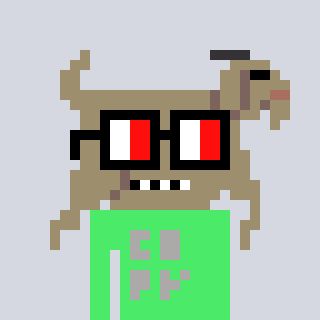
a pixel art character with square glasses with black frames and red eyes, a goat-shaped head and a teal-colored body on a cool background